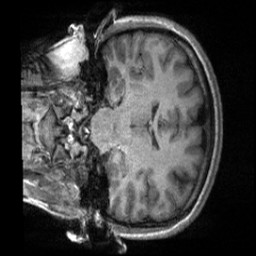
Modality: T1w
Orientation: coronal
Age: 22
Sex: female
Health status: healthy
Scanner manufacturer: siemens
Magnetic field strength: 3 T
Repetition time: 2 s
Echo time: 0.00232 s